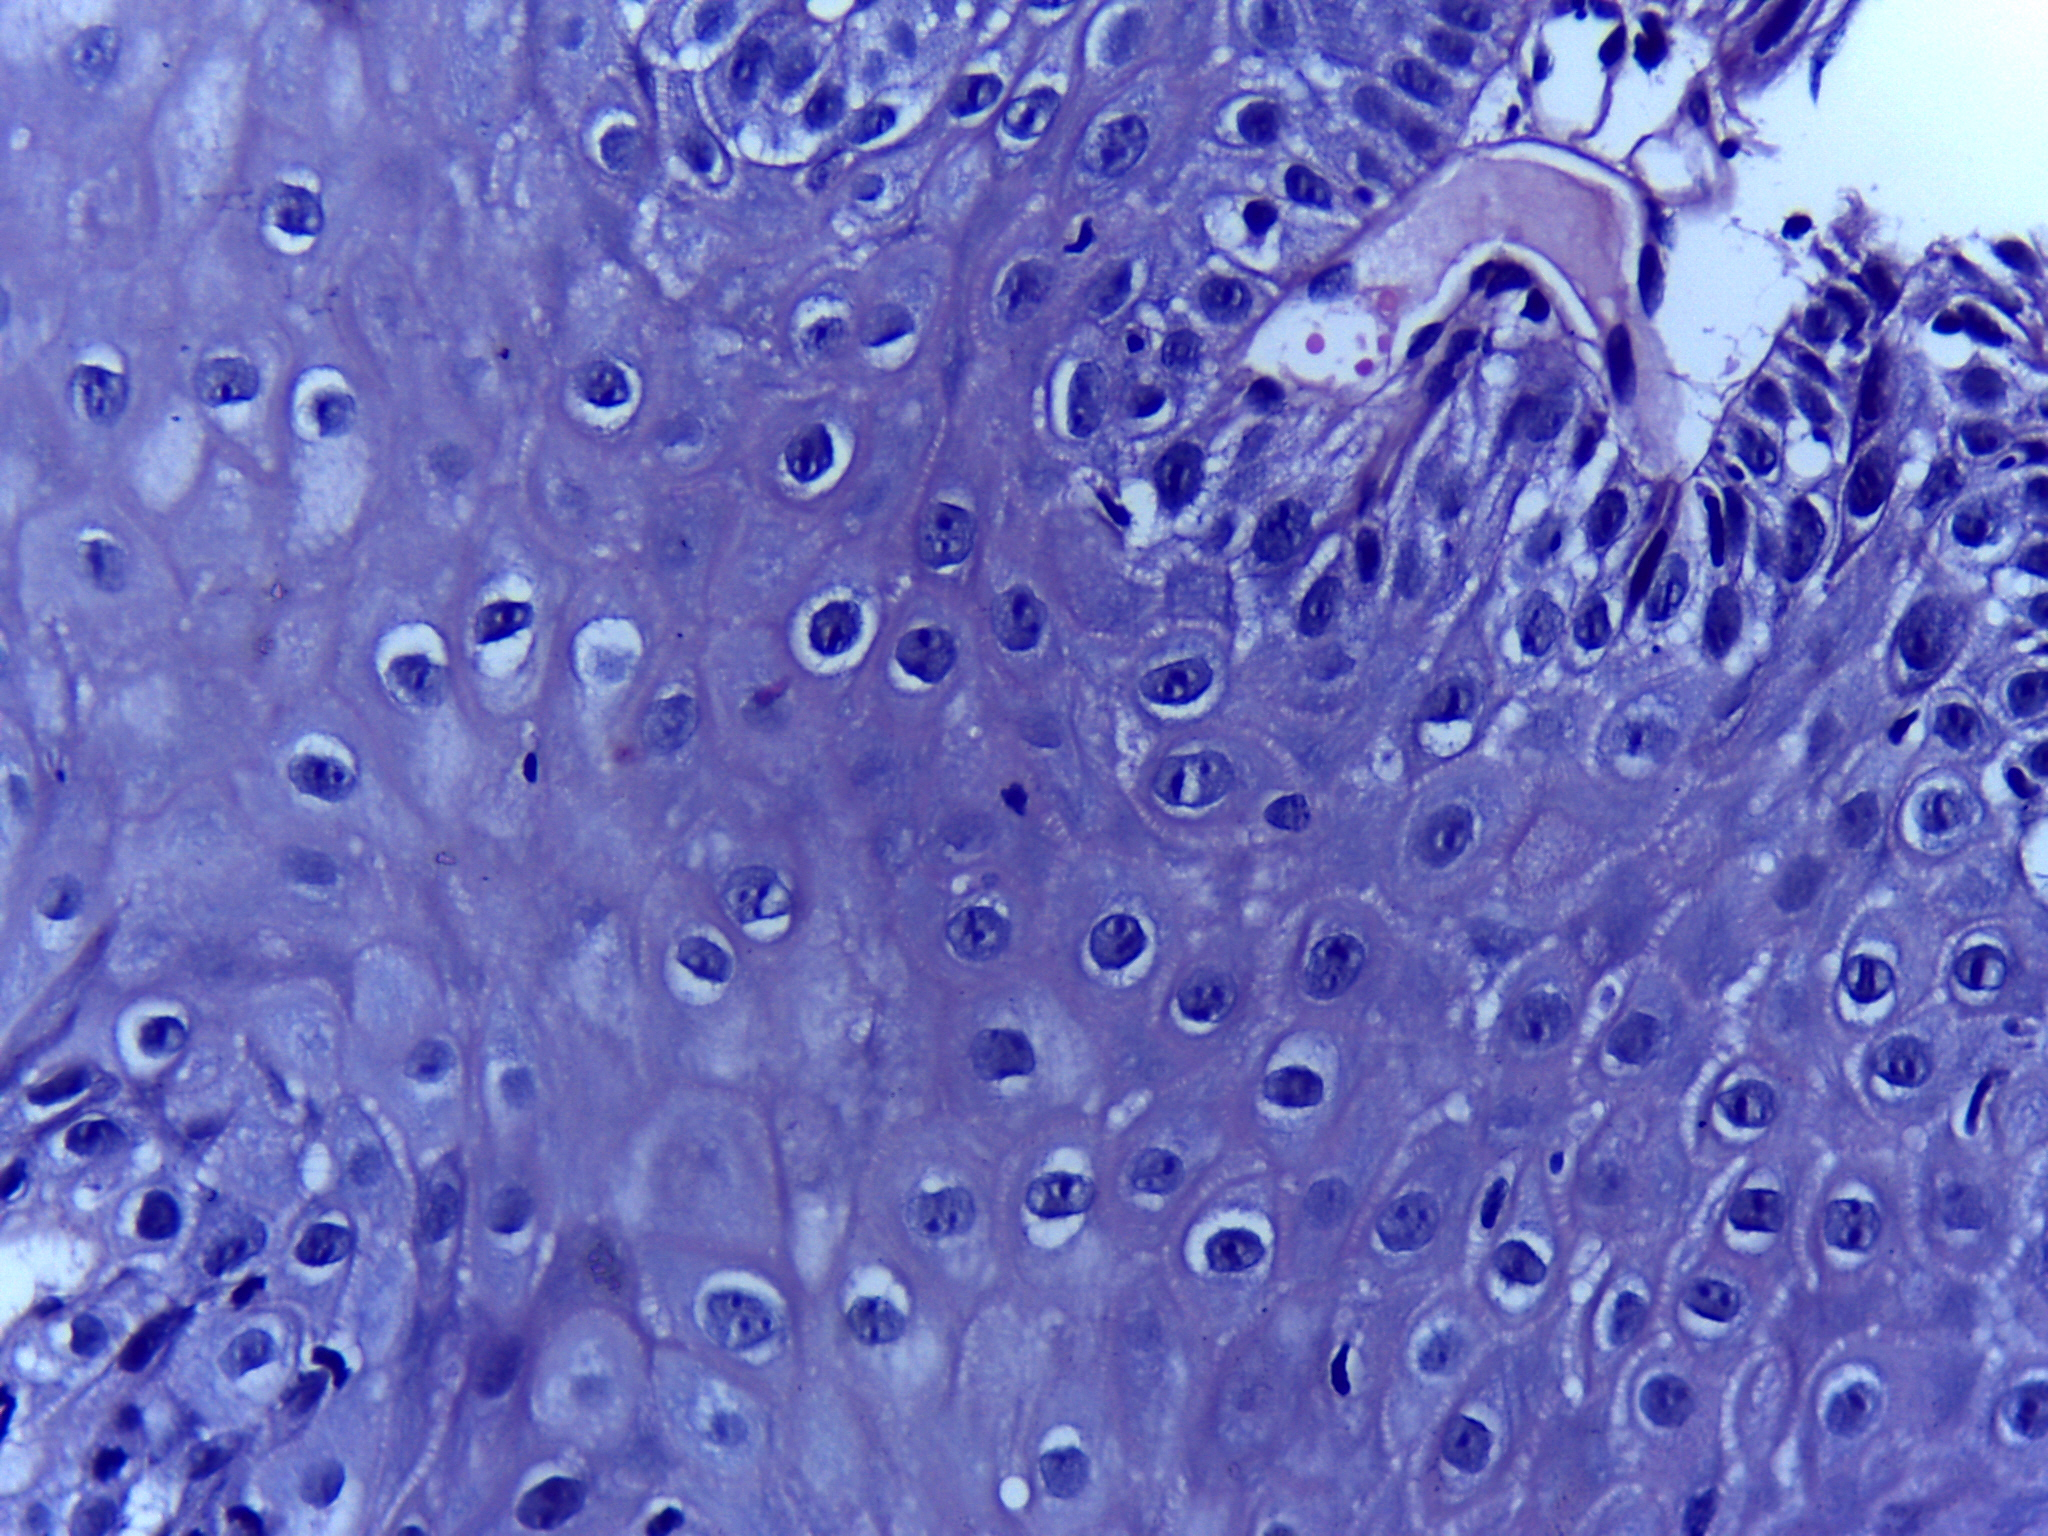
Diagnosis: Normal